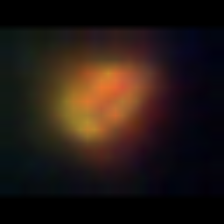
Taxon: NanoPlankton
Group: Other